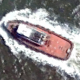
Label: Towing_vessel